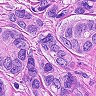
Metastatic tissue present: yes